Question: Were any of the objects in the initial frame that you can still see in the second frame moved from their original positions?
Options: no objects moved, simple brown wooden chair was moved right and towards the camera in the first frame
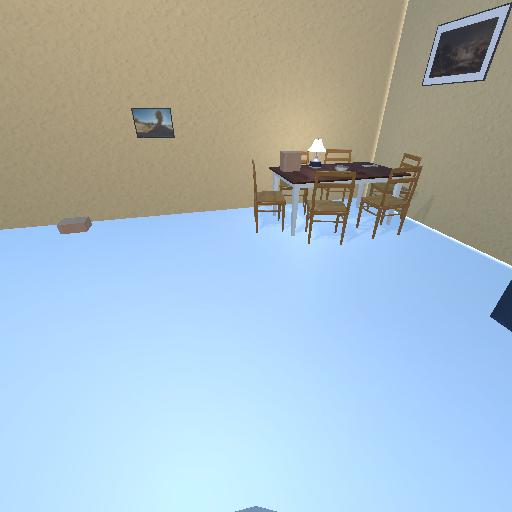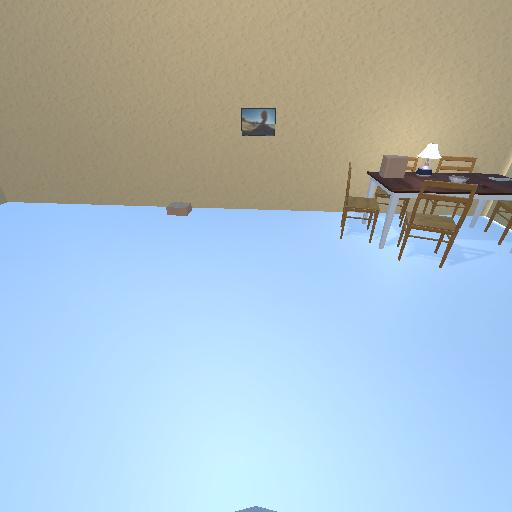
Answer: no objects moved